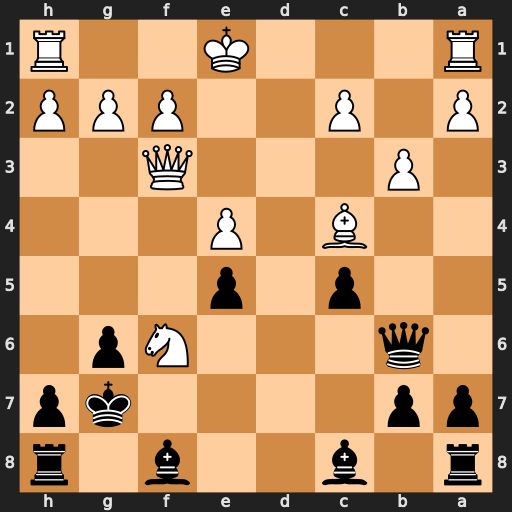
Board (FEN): r1b2b1r/pp4kp/1q3Np1/2p1p3/2B1P3/1P3Q2/P1P2PPP/R3K2R
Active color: b
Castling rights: KQ
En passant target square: -
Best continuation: Qxf6 Qxf6+ Kxf6